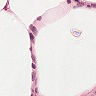
Metastatic tissue present: no